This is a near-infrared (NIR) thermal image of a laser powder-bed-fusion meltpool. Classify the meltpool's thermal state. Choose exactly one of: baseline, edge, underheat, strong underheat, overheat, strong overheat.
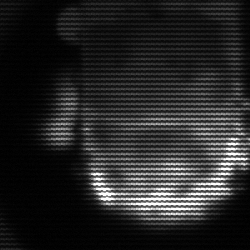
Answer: baseline